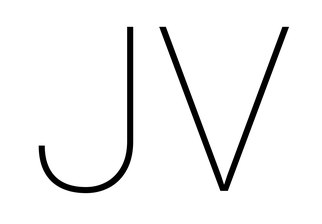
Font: Roboto_Thin